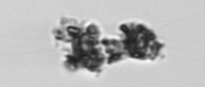
Label: Thalassiosira_TAG_external_detritus